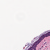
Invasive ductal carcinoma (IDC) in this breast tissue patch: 0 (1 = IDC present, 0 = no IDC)